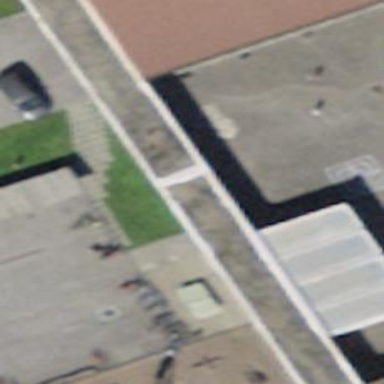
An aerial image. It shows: View of roof of building.